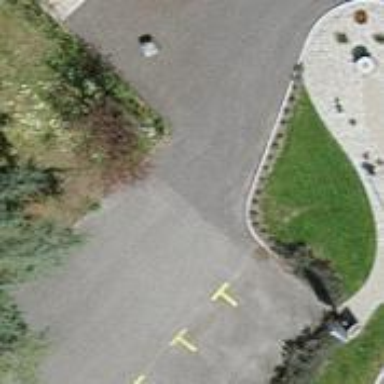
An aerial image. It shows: Asphalt parking aisle road for service vehicles.